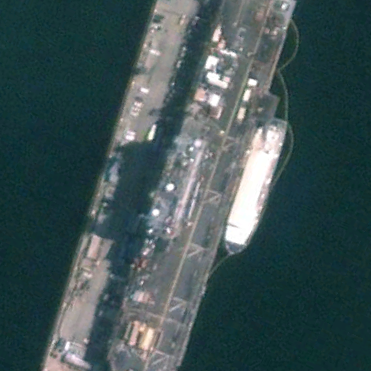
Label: assault